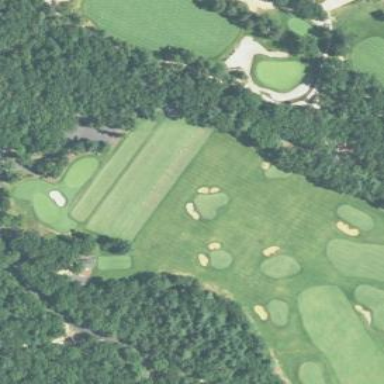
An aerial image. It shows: Grassy area designated as golf tee.